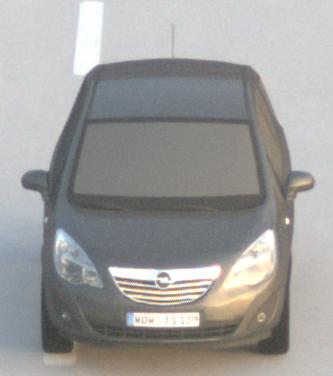
Make: Opel
Model: Meriva 1.4
Detailed model: Meriva (B)
Model produced from: 2010/05
Model produced until: 2013/11
Doors: 5
Color: gray
Road condition: dry road
Daytime: dawn
Contrast: medium contrast